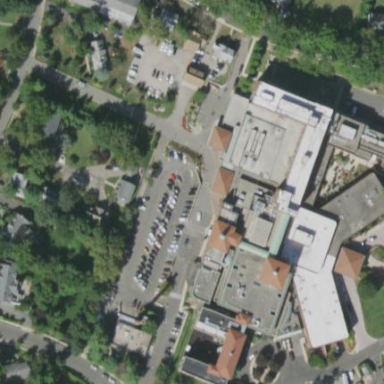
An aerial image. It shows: Hospital building.